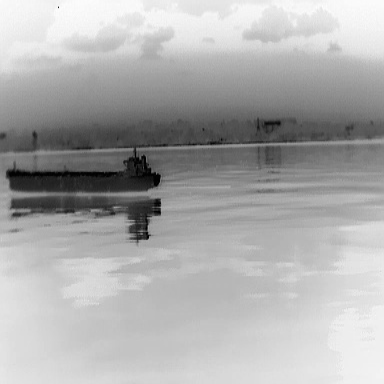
There is a liner in the infrared image.